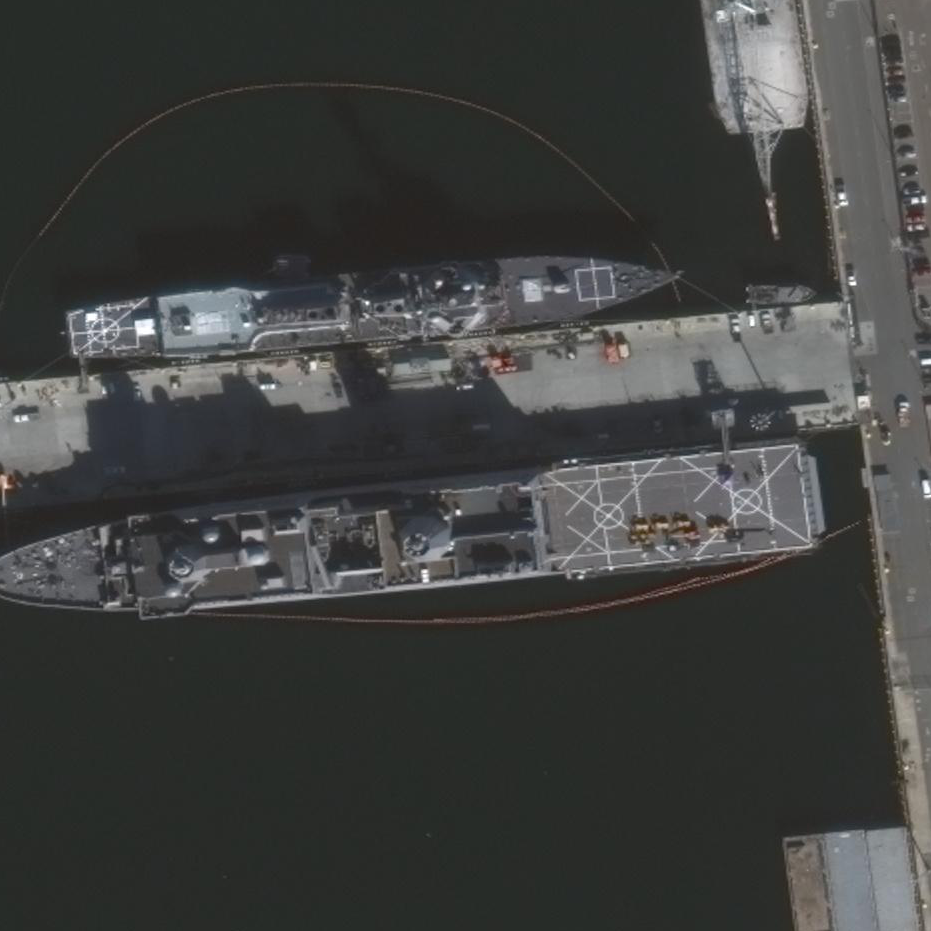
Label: San_Antonio-class_transport_dock